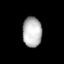
Tissue: lung
Cell type: Epithelial cells
Senescence score: 0.2147
Nuclear area (px): 563
Mean DAPI intensity: 184.41